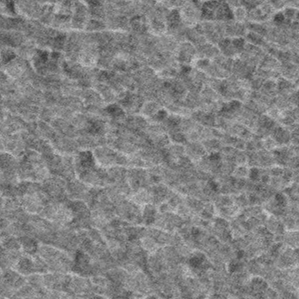
Label: frost